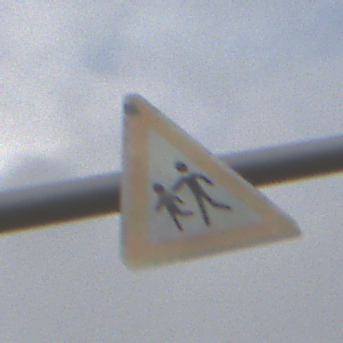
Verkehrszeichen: KinderRechts
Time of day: MorningAfternoon
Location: Outdoor (Nature)
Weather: Overcast
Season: NotSpecified
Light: Natural